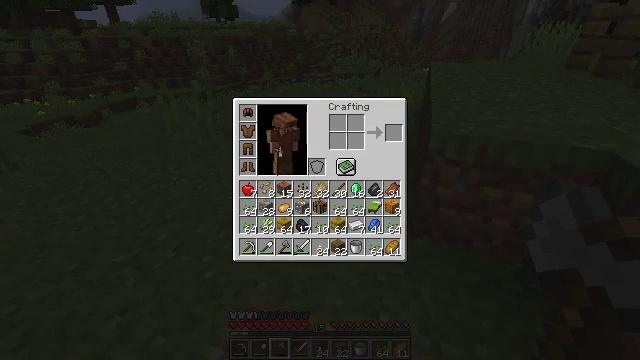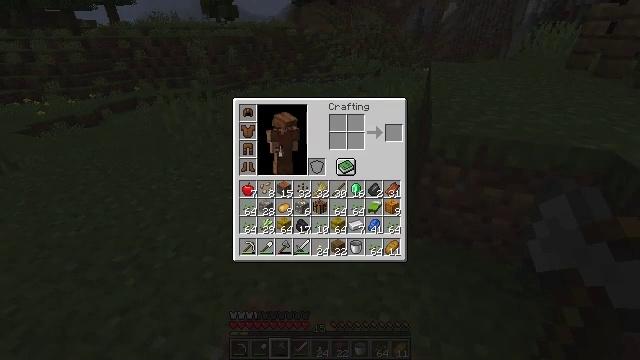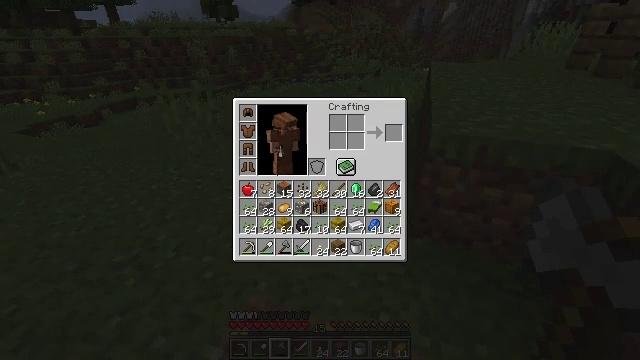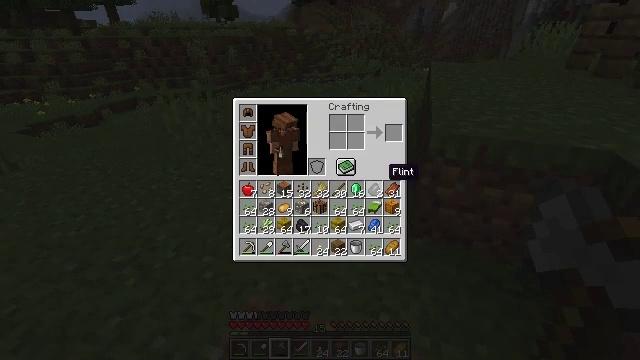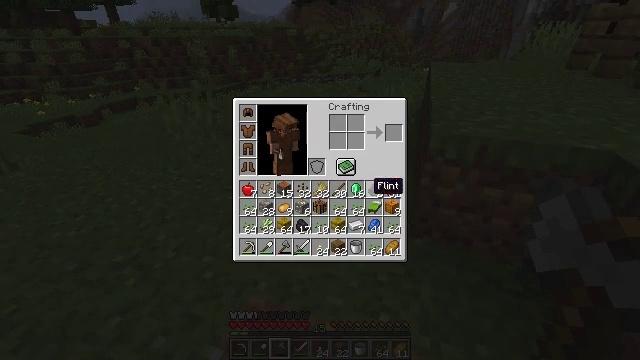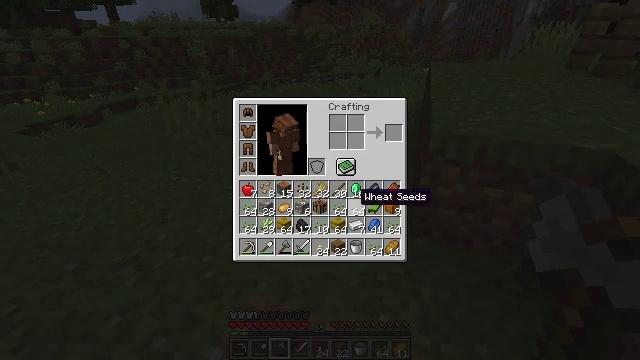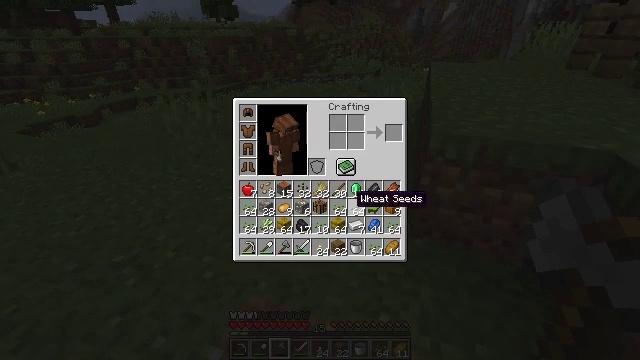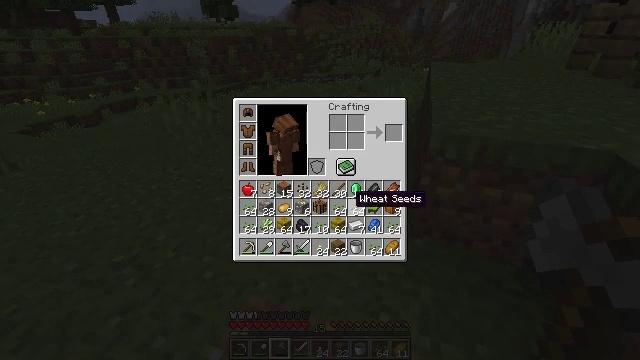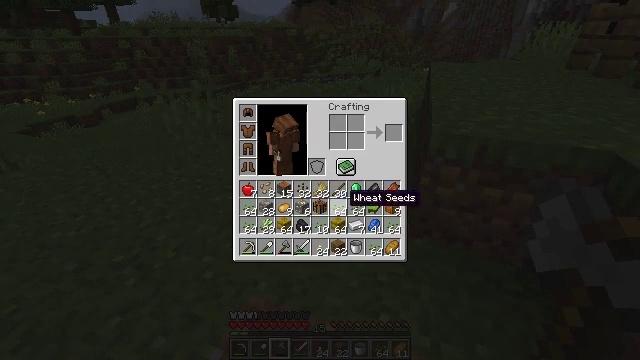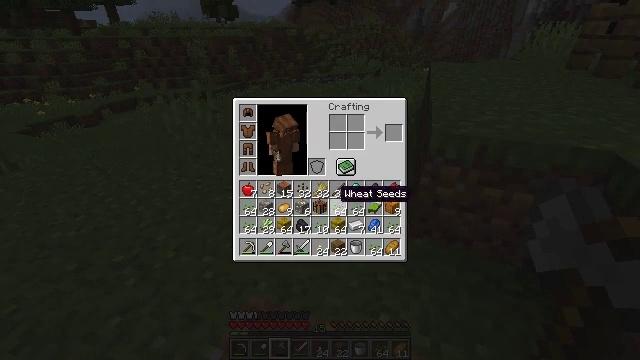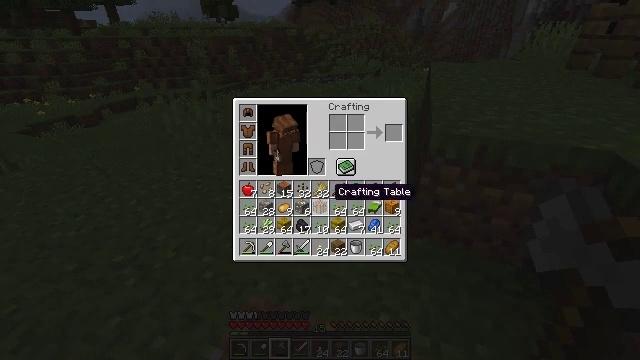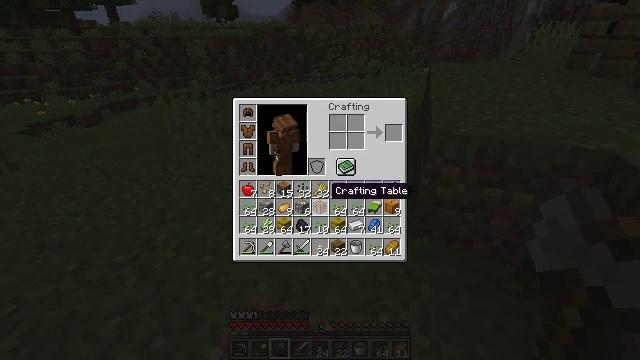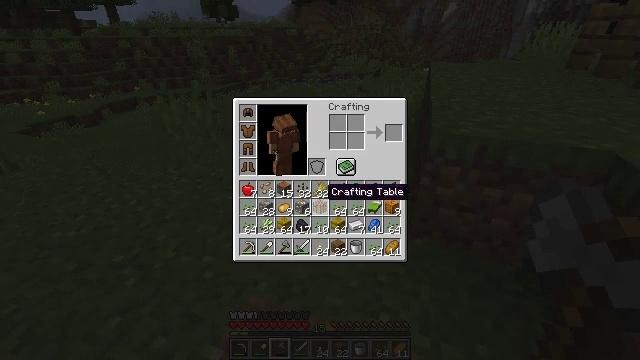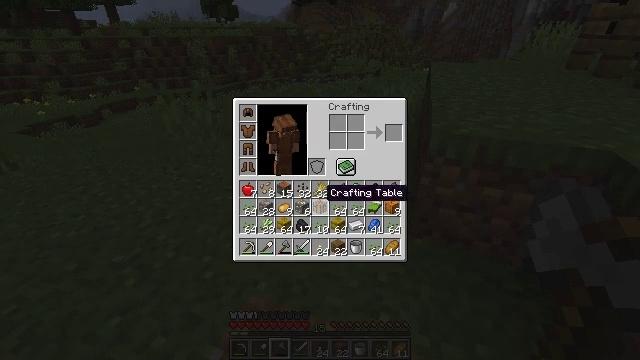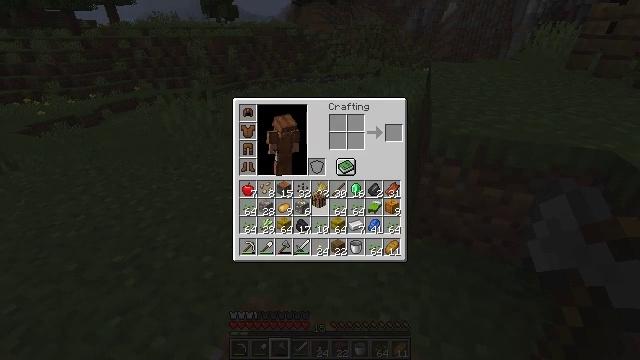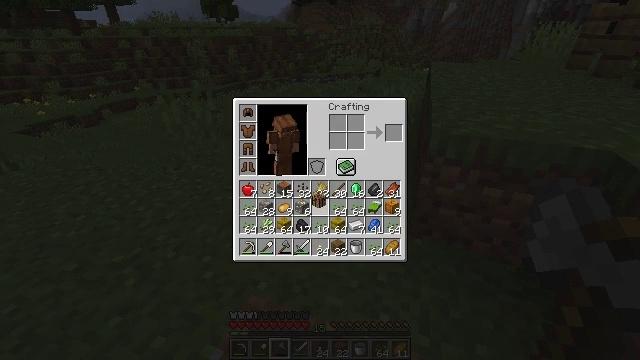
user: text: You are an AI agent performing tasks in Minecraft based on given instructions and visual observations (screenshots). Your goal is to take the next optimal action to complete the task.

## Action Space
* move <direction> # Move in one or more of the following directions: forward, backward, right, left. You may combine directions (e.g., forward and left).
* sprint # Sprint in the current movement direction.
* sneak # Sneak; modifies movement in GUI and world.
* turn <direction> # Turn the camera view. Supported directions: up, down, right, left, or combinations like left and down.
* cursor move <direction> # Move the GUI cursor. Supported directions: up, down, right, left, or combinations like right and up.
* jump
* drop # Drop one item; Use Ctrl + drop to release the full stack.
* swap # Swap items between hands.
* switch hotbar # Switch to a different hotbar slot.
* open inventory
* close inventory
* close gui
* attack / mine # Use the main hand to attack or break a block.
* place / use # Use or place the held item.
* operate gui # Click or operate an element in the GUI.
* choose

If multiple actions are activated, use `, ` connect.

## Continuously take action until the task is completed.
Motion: motion action
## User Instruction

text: Remove a hay block from the inventory.
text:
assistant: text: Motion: no_op
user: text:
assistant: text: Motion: no_op
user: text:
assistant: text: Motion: cursor move down
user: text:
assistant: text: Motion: cursor move left and down
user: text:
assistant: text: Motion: cursor move left and down
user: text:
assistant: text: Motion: no_op
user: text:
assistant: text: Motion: no_op
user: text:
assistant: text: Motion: no_op
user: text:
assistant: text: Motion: cursor move left
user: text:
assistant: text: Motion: no_op
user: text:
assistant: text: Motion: no_op
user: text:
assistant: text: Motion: no_op
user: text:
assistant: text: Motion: no_op
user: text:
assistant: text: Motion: operate gui
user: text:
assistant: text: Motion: operate gui
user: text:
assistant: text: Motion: operate gui
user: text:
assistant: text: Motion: no_op
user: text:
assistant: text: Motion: no_op
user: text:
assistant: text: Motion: no_op
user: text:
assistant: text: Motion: no_op
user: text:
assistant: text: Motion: no_op
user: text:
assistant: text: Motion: no_op
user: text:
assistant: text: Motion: no_op
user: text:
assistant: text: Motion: operate gui
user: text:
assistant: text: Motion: operate gui
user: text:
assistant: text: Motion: operate gui
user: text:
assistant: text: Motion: no_op
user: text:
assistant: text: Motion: no_op
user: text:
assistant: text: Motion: no_op
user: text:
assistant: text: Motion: no_op